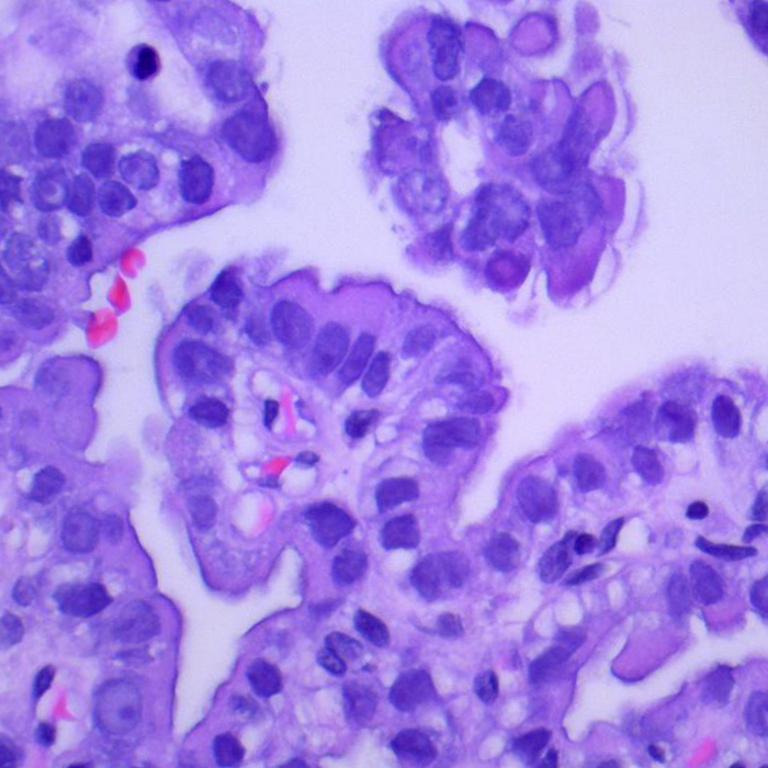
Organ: lung
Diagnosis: adenocarcinomas